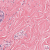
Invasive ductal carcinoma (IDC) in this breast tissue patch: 0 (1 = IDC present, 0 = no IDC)